Question: I am using below table structure, I want to create a view which will show a 'FirstName' of 'ReportsTo' field shown below.

Please let me give a suggestion how to create that view which will display all the reports to 's first name with (',') comma separator.
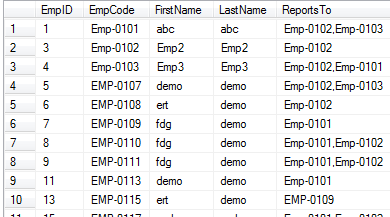
Answer: You join a table to itself just like any other join. The main this is to make sure both tables are aliased with differnt aliases
Your problem is that you have a one to many relationship stored in the table which is a huge design mistake. For the future, remember that anytime you think about storing information a comma delimted list, then you are doing it wrong and need a related table instead. So first you have to split the data out into the related table you should have had instead with two columns, EmplCode and ReportsTo (with only one value in reports to), then you can do the join just like any other join. We use a function that you can get by searching around the internet called fn_split to split out such tables when we get this type of infomation in client files.
If you search out fn_split, then this is how you can apply it:
'''
Create table #UnsplitData (EmpCode varchar (10), ReportsTo varchar(20), FirstName varchar (10))
insert into #UnsplitData
values ('emp_0101', 'emp_0102,emp_0103', 'John')
, ('emp_0102', 'emp_0103', 'Sally')
, ('emp_0103', Null, 'Steve')
select *, employee.FirstName + ', ' + Reports.FirstName
from #UnsplitData Employee
join
(
select t.EmpCode , split.value as Reportsto, ReportName.Firstname
from #UnsplitData t
cross apply dbo.fn_Split( ReportsTo, ',') split
join #UnsplitData ReportName
on ReportName.EmpCode = split.value
) Reports
On Employee.EmpCode = Reports.empcode
'''